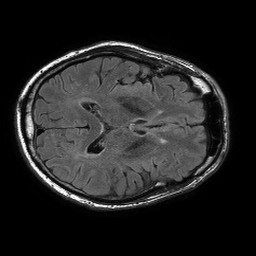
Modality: FLAIR
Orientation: axial
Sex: male
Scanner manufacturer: philips
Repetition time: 11 s
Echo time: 0.125 s